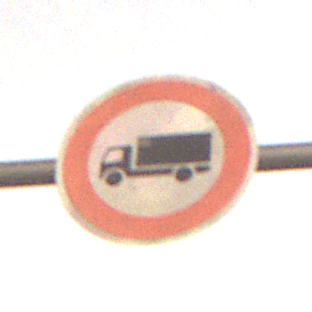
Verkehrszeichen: VerbotFuerKraftfahrzeugeUeberDreiKommaFuenfTonnen
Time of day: Night
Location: Outdoor (Nature)
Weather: Clear
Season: NotSpecified
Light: Natural